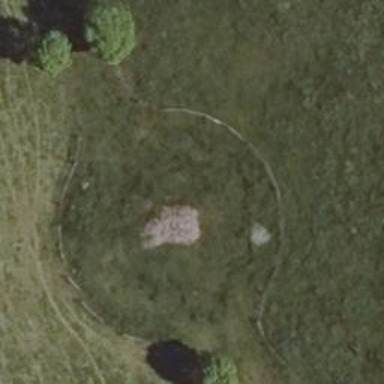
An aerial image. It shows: Grassy track with grade5 tracktype.